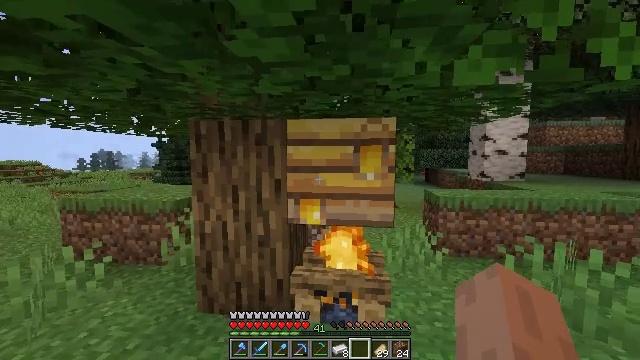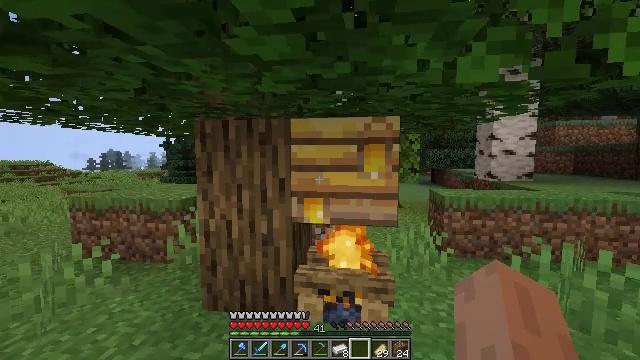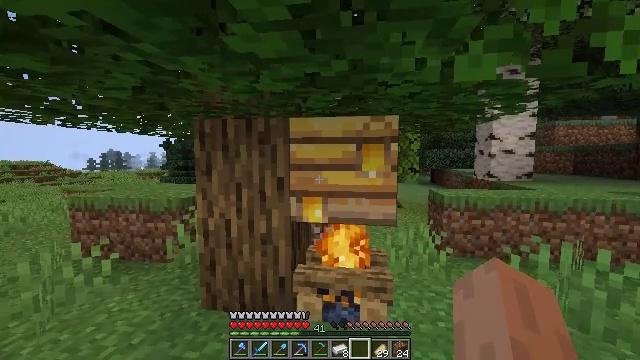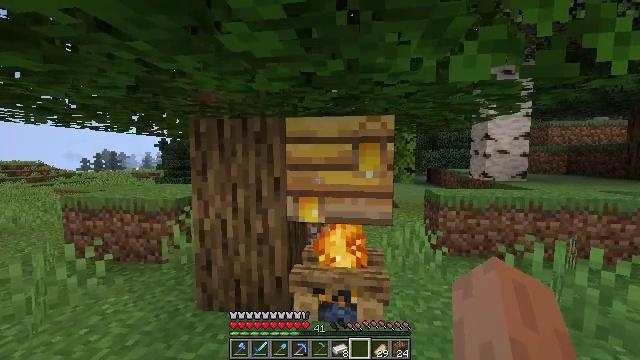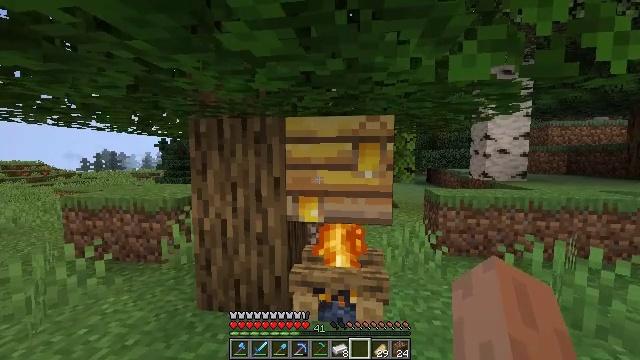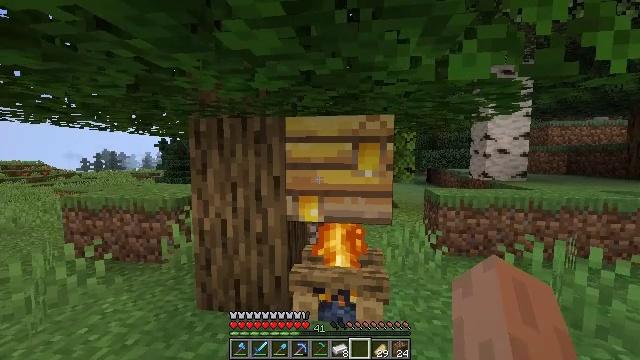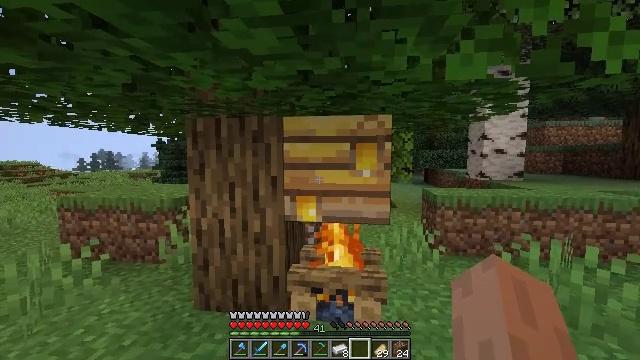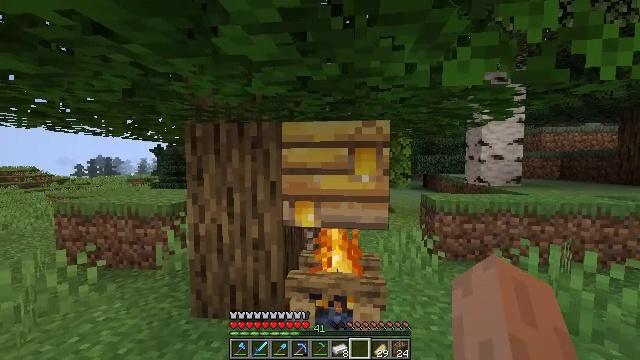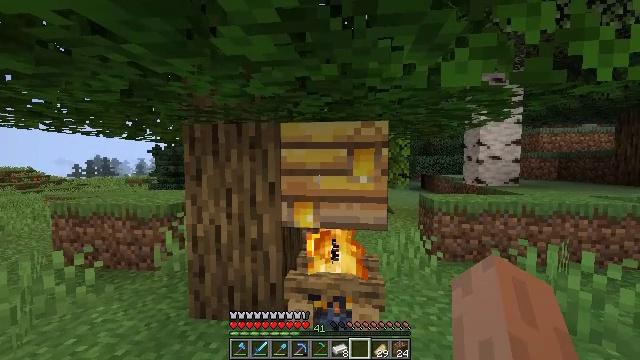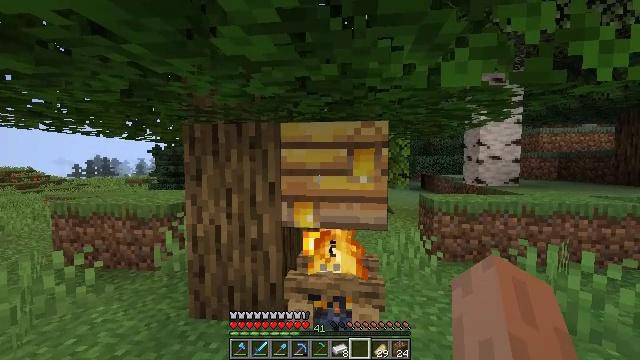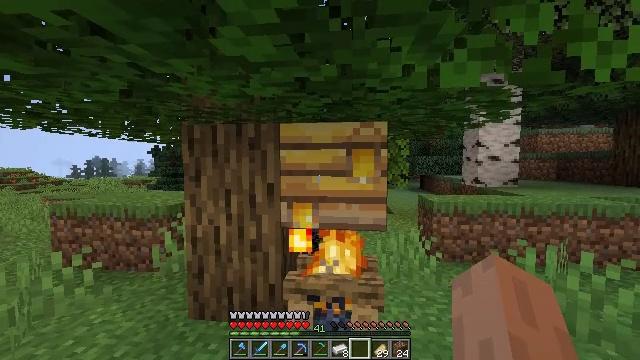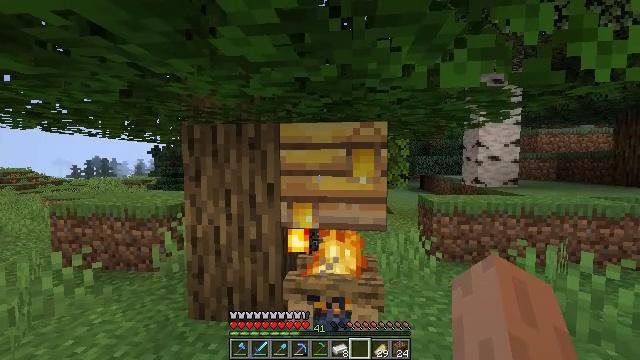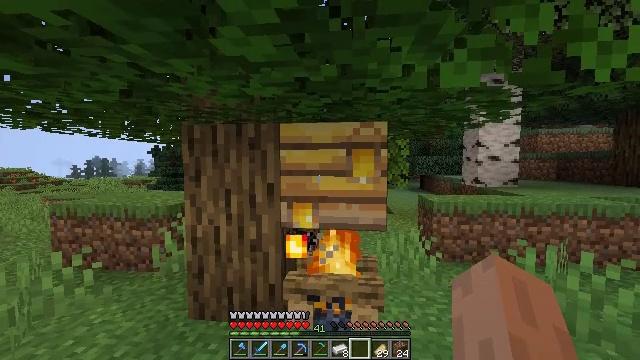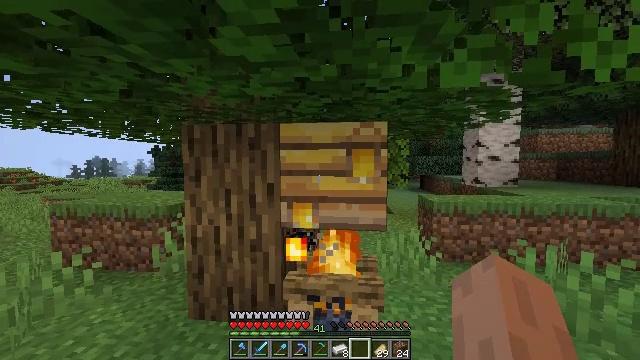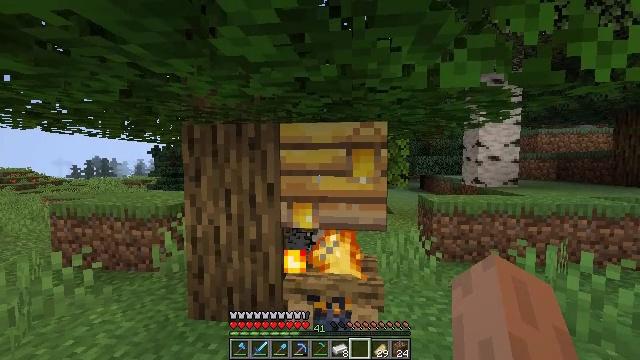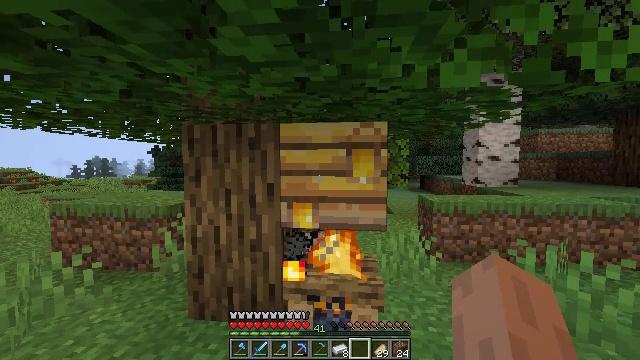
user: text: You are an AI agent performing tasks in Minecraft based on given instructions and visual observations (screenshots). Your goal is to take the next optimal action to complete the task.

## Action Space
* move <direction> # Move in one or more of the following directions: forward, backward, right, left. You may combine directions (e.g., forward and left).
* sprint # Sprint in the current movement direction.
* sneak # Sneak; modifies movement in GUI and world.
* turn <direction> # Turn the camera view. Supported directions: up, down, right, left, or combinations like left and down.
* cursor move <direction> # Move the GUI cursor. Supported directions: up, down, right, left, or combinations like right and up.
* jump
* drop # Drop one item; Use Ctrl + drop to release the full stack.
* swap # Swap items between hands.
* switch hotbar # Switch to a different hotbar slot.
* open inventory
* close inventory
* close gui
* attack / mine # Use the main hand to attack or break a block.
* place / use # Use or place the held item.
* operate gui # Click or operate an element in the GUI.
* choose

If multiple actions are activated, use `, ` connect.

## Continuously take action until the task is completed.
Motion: motion action
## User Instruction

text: Clear the sweet berry bush to collect the sweet berries.
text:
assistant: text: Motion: turn left
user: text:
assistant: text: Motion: no_op
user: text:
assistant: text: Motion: no_op
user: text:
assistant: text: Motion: no_op
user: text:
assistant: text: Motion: no_op
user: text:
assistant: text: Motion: no_op
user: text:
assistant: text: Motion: turn up
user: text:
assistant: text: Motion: no_op
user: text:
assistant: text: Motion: no_op
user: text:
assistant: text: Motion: no_op
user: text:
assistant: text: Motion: no_op
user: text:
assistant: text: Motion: no_op
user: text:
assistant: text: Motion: no_op
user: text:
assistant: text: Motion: no_op
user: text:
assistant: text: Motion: no_op
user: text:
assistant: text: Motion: no_op
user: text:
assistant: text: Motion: no_op
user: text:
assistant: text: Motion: no_op
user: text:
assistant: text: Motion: no_op
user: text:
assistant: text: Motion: no_op
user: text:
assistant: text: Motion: no_op
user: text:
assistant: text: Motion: no_op
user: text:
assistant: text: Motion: no_op
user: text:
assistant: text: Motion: no_op
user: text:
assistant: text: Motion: no_op
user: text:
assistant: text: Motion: no_op
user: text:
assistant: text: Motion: no_op
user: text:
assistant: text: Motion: no_op
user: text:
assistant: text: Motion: no_op
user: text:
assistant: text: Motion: no_op